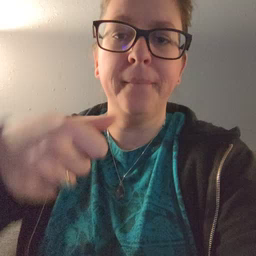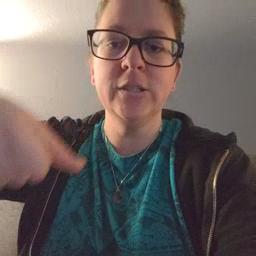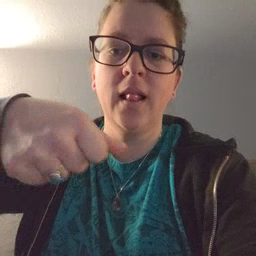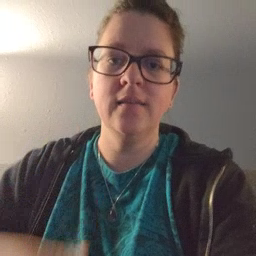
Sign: puzzle